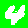
Digit: 4